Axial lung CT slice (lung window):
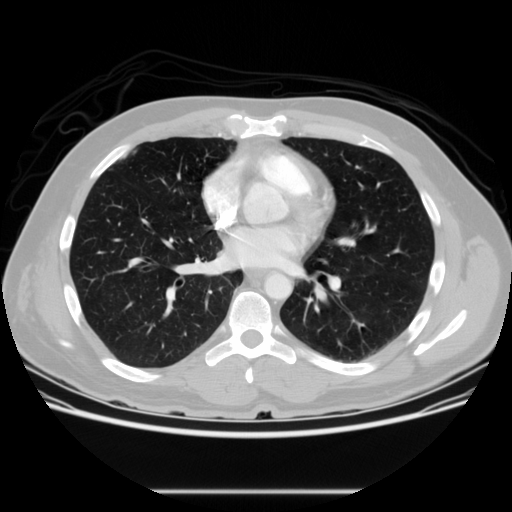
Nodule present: no